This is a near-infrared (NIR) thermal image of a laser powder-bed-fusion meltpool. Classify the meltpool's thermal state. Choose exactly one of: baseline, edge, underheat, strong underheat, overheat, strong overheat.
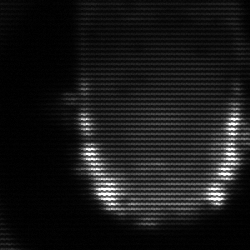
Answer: baseline